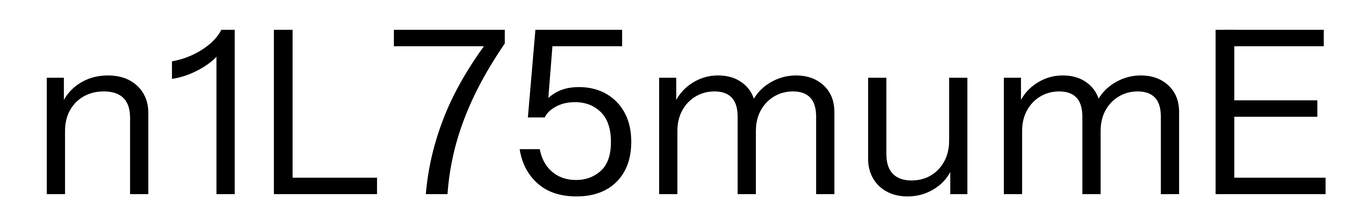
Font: InstrumentSans_Regular